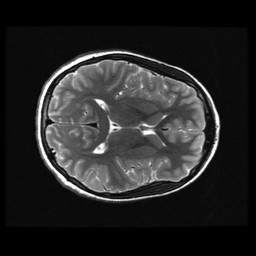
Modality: T2w
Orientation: axial
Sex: female
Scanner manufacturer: ge
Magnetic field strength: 3 T
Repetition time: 5 s
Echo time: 0.1012 s